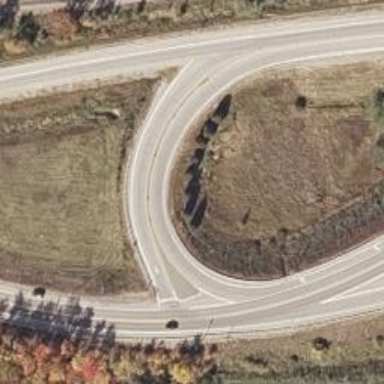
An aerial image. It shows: Trunk link highway with asphalt surface.